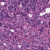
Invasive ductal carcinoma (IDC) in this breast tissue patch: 1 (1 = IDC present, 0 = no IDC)